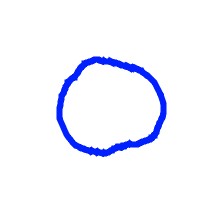
Shape: circle